Question: I have a rough model of my application which looks some like as shown in picture below:

I am using jquery easyui data-grid framework to get this but i am not able to insert radio group type as one of my column as shown in Status column of my picture. Can anyone please help me how to insert radio button inside data-grid table? And other thing is, is the datagrid is only way to get these type of functions or any other way through which we can get same thing? If anyone know any other way please help me.
Thank you.
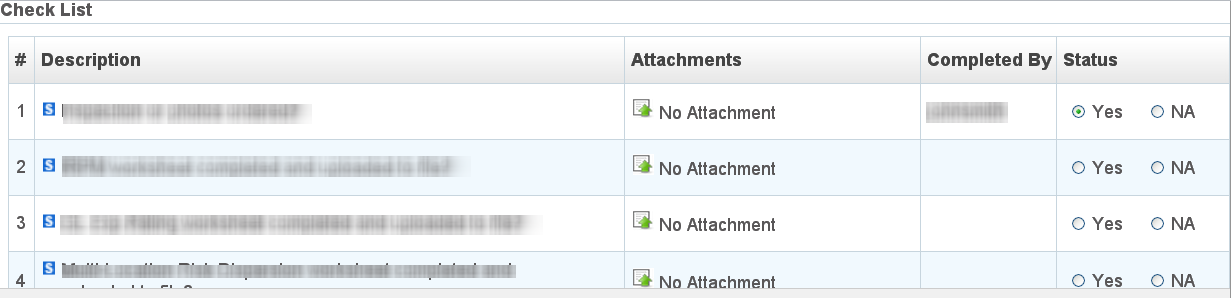
Answer: I am using easyui grid and other components too. You can use easyui datagrid's formatter property look <URL>
On formatter property you can add any innerHTML like radiobuttons,buttons,labels etc to datagridcolumns.Look my example below, I am using this sample on my project;
'''
var btnid="";
FILL_TESTGRID: function (_data) {
try {
$('#TestGrid').datagrid({
singleSelect: true,
remoteSort: false,
fitcolumns: true,
nowrap: false,
columns: [[
{ field: 'ID', title: 'ID', sortable: true },
{ field: 'NAME', title: 'NAME', sortable: true },
{ field: 'action', title: 'ColumntTitle3', formatter: function (value, row, index) {
var col;
if (row.ID!= null) {
col = '<input type="button" id="Btn'+row.ID+'" onclick="TestFunc(' + row.ID + ')" value="Add" class="GridButton"/>';
btnid = "Btn"+row.ID; //set to a global for getting out grid
}
return col;
}
}
]]
}
catch (err) {
alert(err)
}
}
}
document.getElemntById(btnid); //getting button, radio or text (value,checked etc)
'''